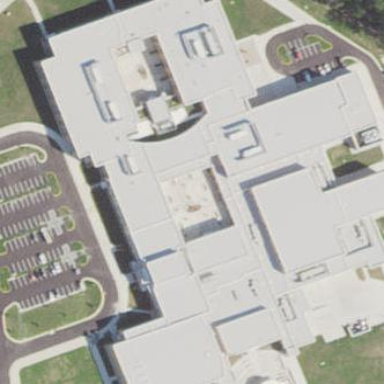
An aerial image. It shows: School building.